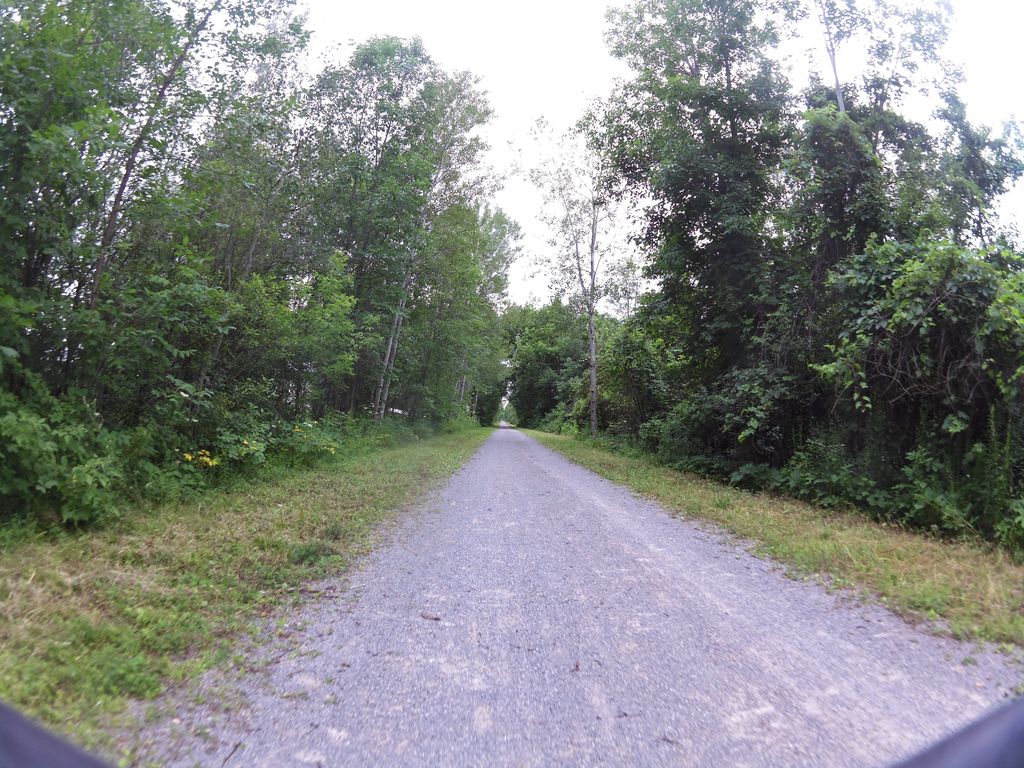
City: ottawa-gatineau